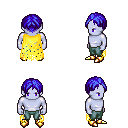
a pixel art fantasy rpg character, male body template, dark elf, purple skin, yellow tattered cape, teal pants, blue parted hairstyle, gold boots, four views (front, back, left, right), 2x2 character sprite sheet, small pixel art, hard edges, no anti-aliasing